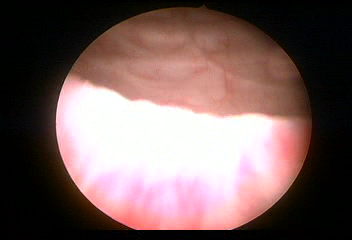
Modality: WLC
Class: Normal mucosa
Bladder cancer association: No